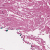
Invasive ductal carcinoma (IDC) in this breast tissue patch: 0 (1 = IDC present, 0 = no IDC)